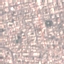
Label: Residential